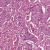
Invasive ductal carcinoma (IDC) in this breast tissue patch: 1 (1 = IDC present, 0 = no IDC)